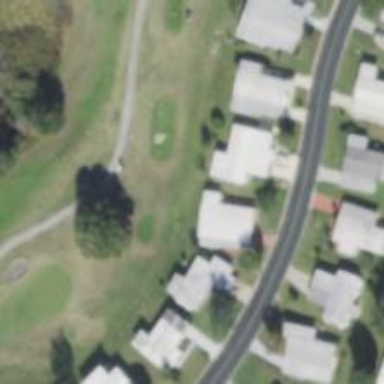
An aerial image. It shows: View of golf hole.